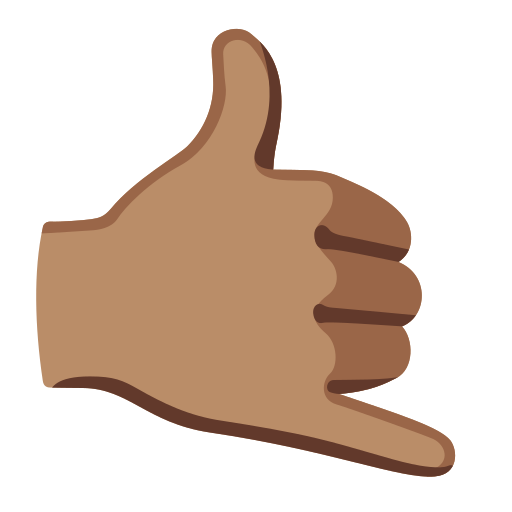
Emoji: 🤙🏽